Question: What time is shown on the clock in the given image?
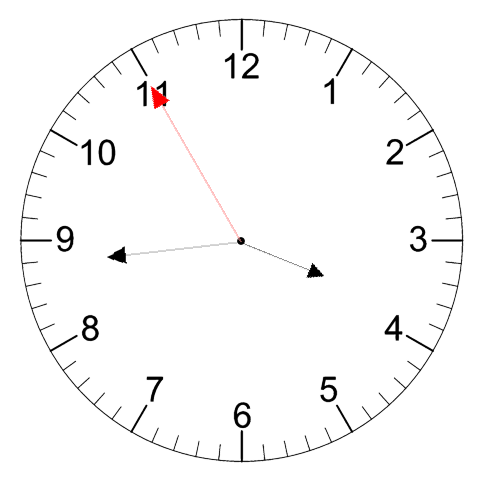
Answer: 03:43:55